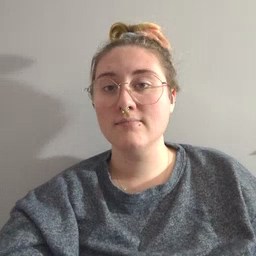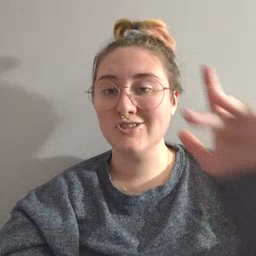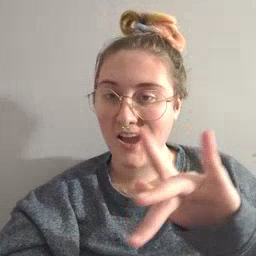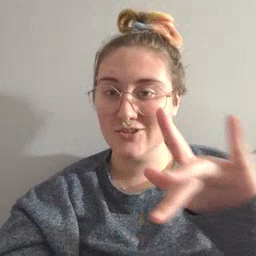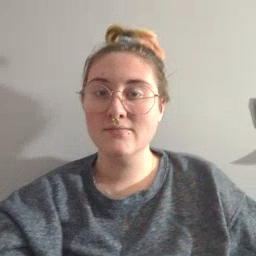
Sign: touch